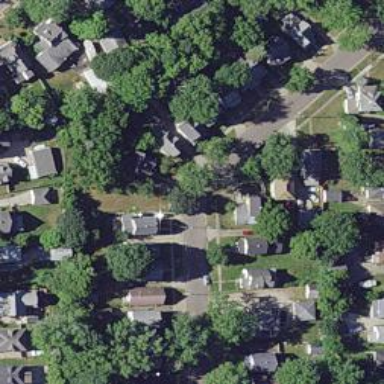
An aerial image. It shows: Residential road.